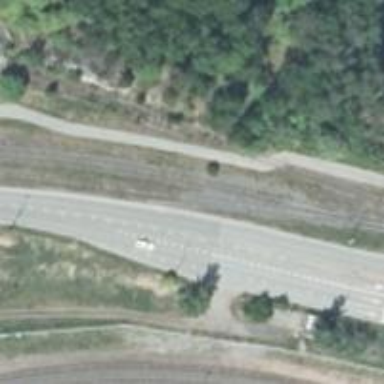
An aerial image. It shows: Disused railway spur line.